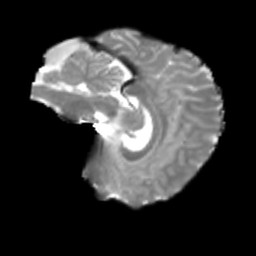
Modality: T2w
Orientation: sagittal
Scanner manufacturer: siemens
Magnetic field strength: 3 T
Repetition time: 4 s
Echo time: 0.0594 s